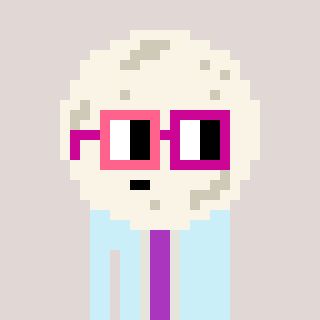
a pixel art character with square pink and red glasses, a moon-shaped head and a cold-colored body on a warm background